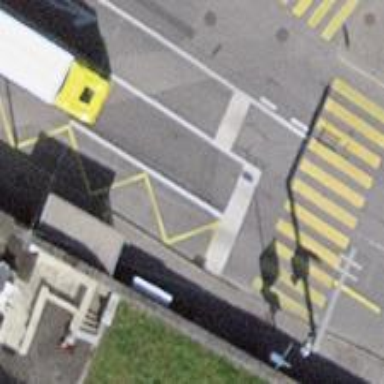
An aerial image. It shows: Trolleybus stop position for public transport.